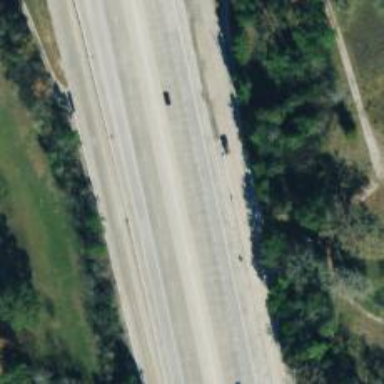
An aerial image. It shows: Motorway.